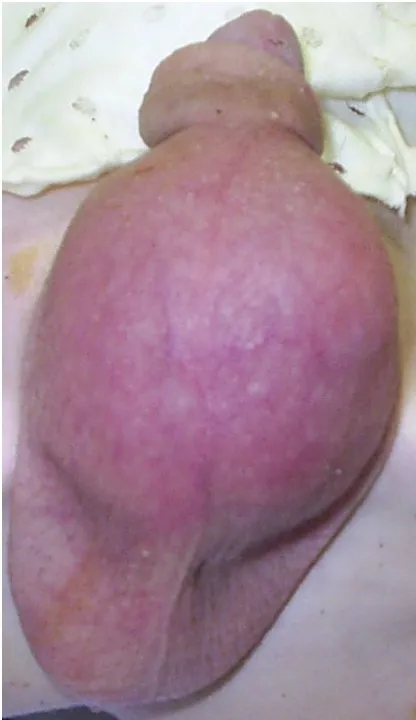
Mass on the ventral root of the penis of six years old boy who developed a large urethral diverticulum after vesical catheterization.
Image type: medical_photograph (other_medical_photograph)